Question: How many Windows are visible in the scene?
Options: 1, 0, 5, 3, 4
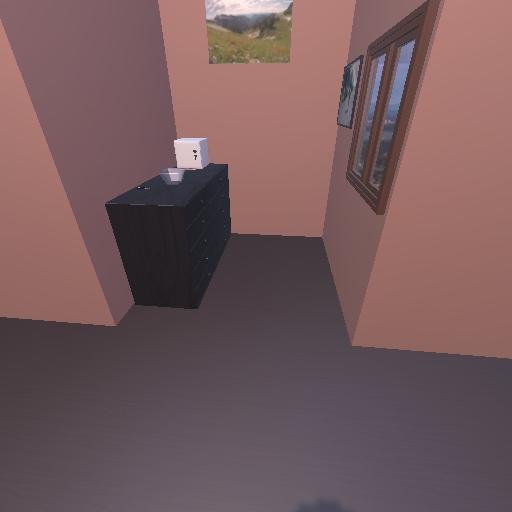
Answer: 1